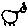
Label: cat